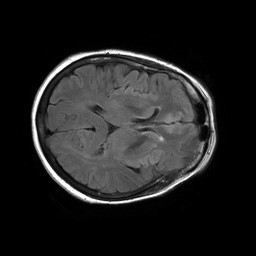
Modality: FLAIR
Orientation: axial
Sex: female
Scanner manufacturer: philips
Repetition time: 11 s
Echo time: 0.125 s